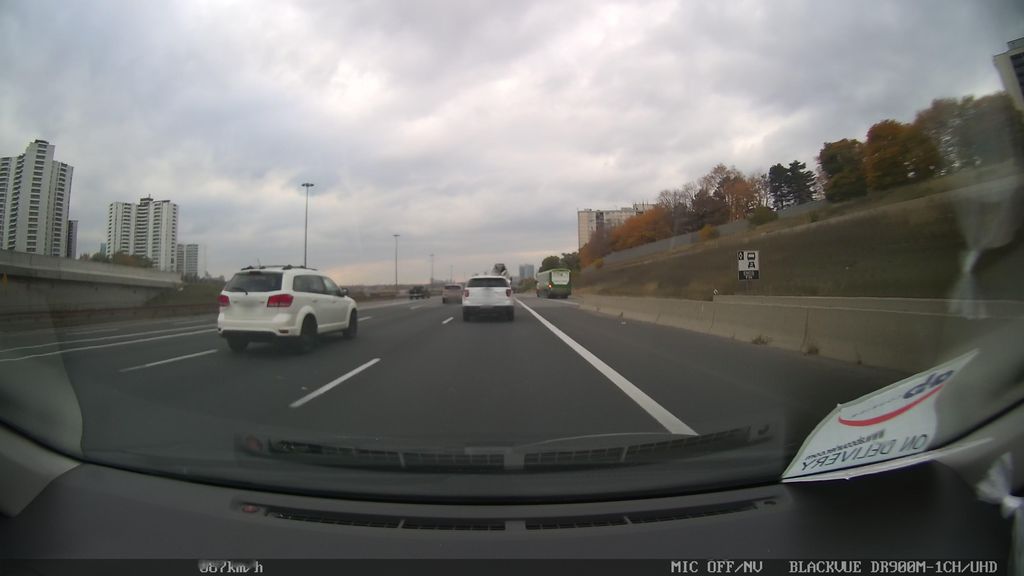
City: toronto